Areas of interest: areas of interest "Lvhua Railway Station"
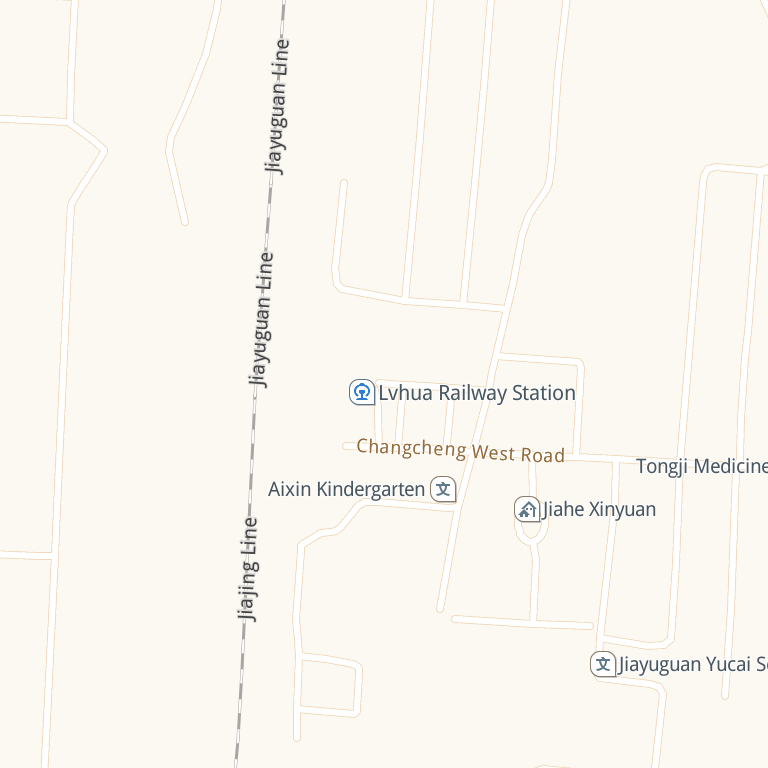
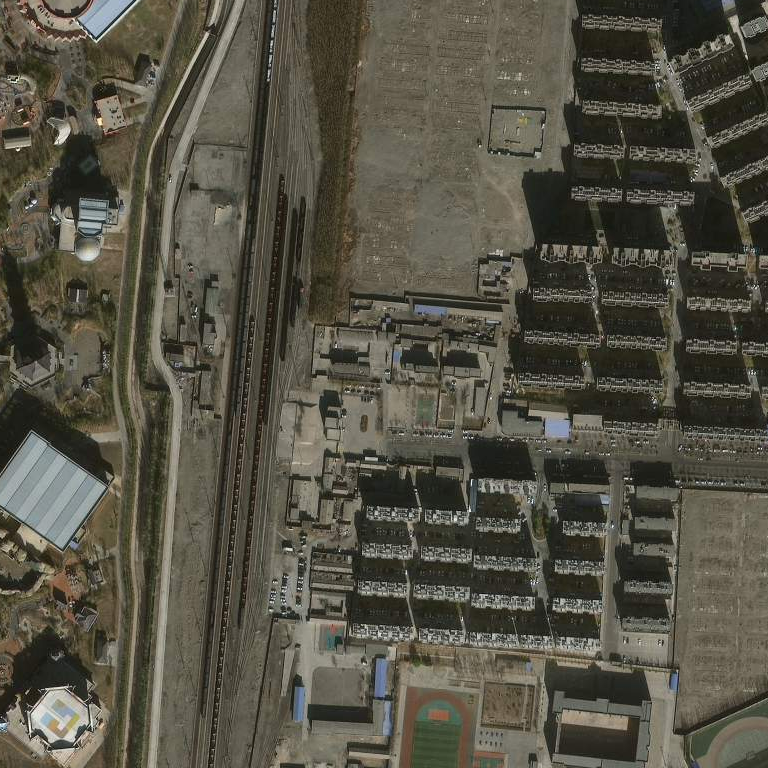